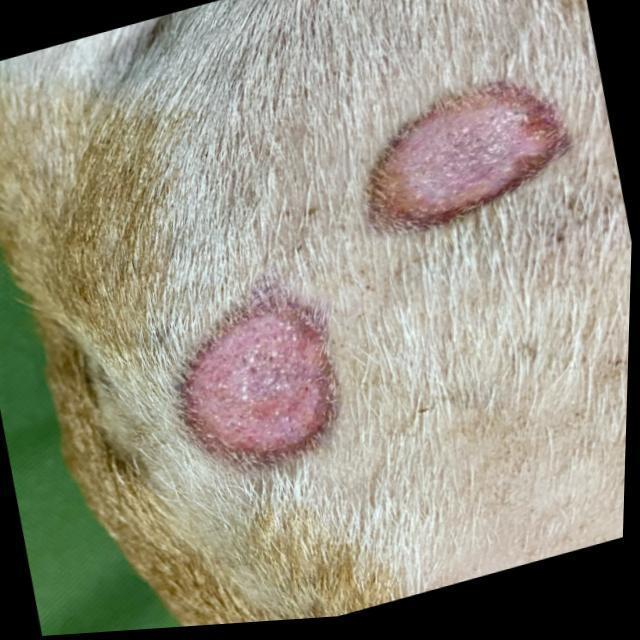
Canine ringworm (Dermatophytosis) — fungal infection caused by Microsporum or Trichophyton. Presents with circular alopecia, scaling, crusting, and broken hairs.